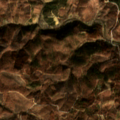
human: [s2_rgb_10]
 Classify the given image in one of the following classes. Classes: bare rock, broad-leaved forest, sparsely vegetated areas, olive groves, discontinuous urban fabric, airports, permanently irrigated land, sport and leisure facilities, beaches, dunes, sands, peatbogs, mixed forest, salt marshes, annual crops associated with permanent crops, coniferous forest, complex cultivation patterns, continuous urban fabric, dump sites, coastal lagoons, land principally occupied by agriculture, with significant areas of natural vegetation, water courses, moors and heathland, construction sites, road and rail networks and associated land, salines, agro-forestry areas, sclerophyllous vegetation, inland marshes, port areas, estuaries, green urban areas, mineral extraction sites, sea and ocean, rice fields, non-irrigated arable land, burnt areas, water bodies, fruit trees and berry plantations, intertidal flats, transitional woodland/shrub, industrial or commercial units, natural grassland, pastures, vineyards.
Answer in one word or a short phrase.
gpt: broad-leaved forest, coniferous forest, mixed forest, transitional woodland/shrub